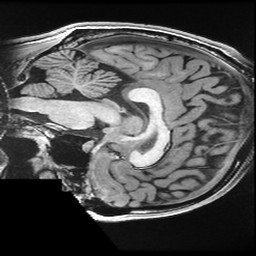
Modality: T1w
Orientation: sagittal
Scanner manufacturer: ge
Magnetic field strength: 3 T
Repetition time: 0.007788 s
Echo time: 0.00302 s